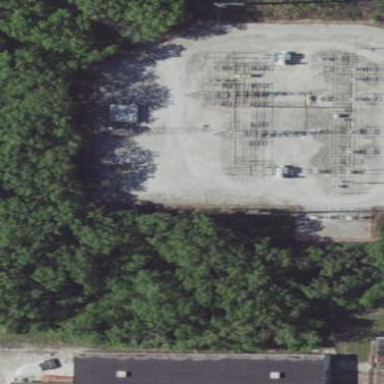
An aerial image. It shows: Power substation surrounded by fence.